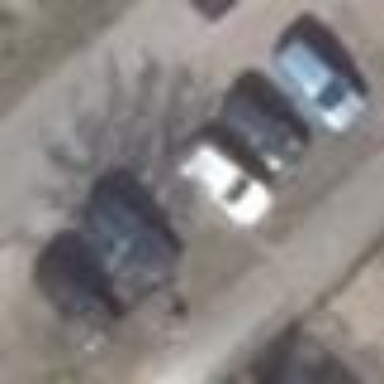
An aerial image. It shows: Parking area.